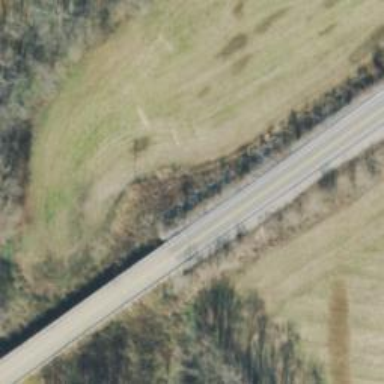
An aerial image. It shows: Secondary road with bridge.